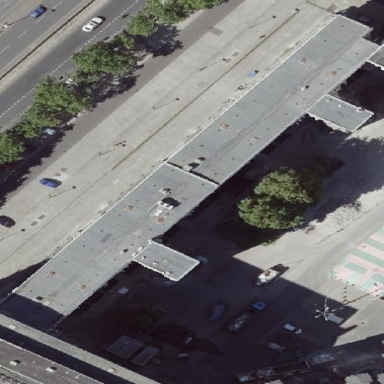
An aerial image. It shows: Government building with flat roof.